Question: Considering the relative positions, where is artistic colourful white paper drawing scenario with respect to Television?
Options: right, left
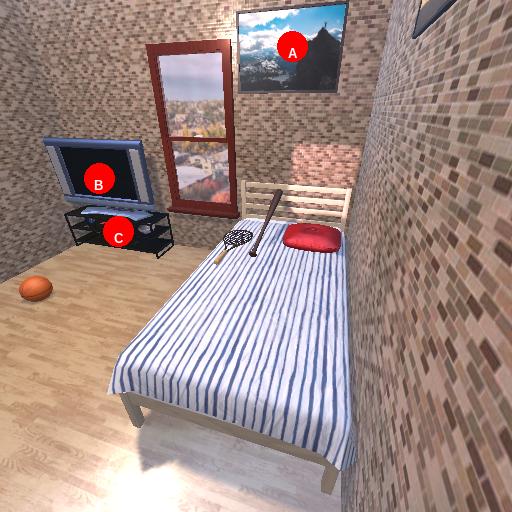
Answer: right